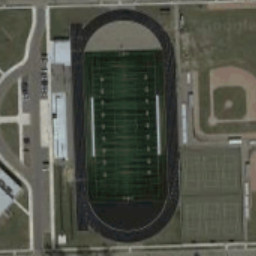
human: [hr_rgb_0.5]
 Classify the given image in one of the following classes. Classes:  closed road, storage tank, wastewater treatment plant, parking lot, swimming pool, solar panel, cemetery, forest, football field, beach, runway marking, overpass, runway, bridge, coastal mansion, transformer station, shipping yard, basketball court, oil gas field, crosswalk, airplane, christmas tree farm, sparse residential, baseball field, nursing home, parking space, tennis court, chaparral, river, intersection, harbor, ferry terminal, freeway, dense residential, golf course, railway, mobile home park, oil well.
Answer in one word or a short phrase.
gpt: football field